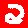
Digit: 2